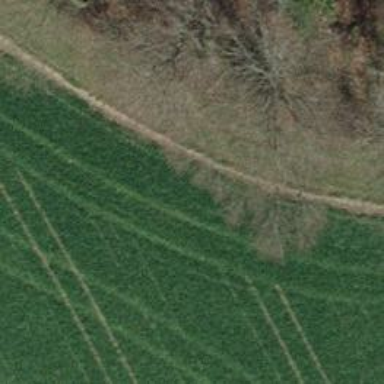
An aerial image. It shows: Grassy track with grade2 tracktype.